六年级 · 度量几何学
简算。( 9 分 $)$

$
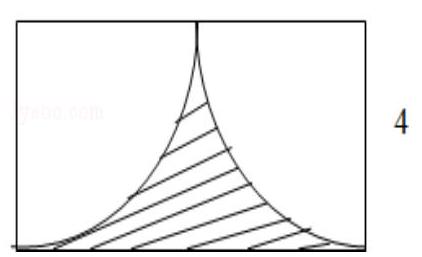
答案: & 10.2 & 4141\end{array}$